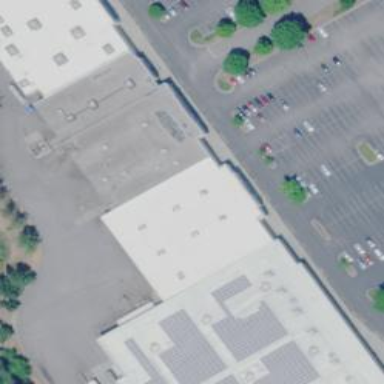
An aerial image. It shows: Fitness center building.